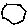
Label: hexagon